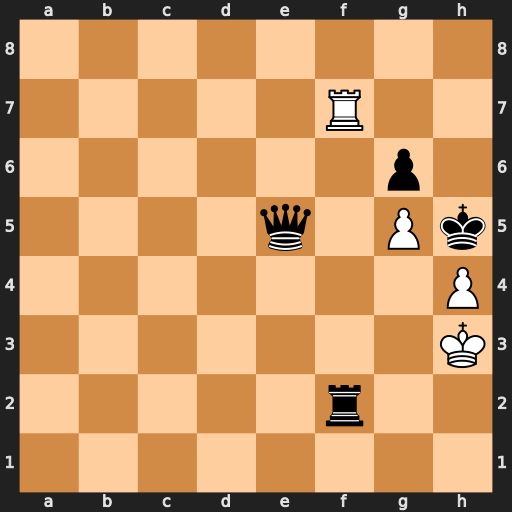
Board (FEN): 8/5R2/6p1/4q1Pk/7P/7K/5r2/8
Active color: w
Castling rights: -
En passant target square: -
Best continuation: Rh7#